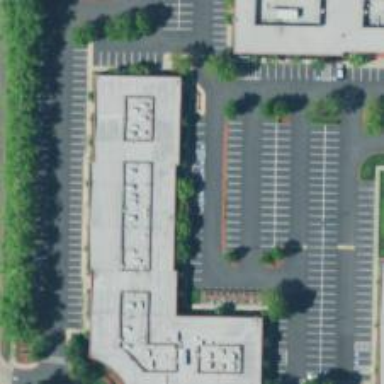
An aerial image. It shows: Parking space is available.